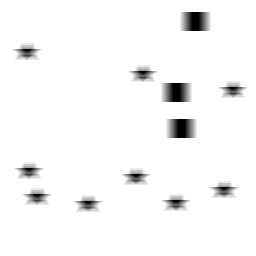
Squares: 3
Triangles: 0
Stars: 9
Total shapes: 12